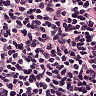
Metastatic tissue present: no